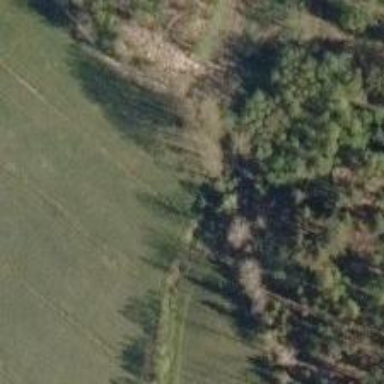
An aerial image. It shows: Path.